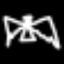
Label: angel